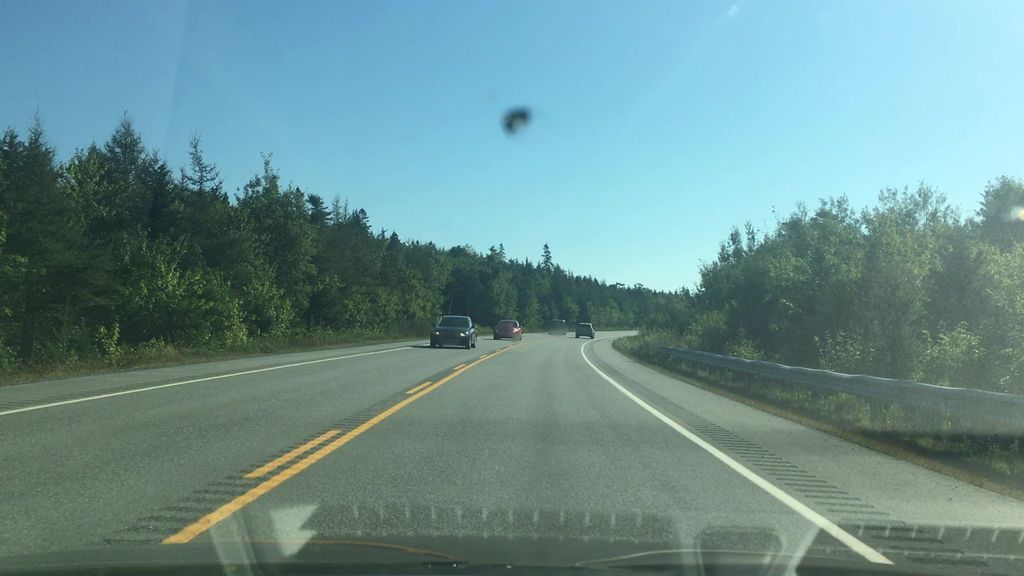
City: halifax